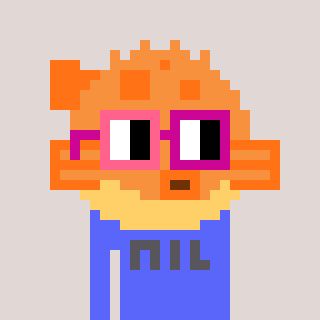
a pixel art character with square pink and red glasses, a pufferfish-shaped head and a purple-colored body on a warm background